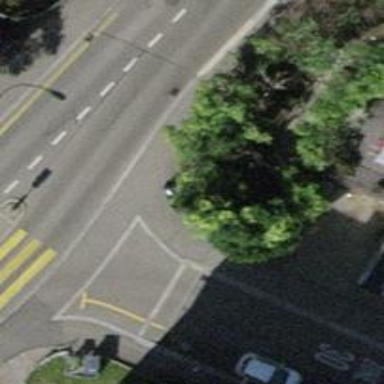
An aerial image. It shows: Sidewalk with sett surface.